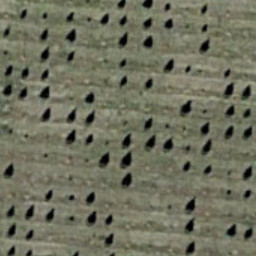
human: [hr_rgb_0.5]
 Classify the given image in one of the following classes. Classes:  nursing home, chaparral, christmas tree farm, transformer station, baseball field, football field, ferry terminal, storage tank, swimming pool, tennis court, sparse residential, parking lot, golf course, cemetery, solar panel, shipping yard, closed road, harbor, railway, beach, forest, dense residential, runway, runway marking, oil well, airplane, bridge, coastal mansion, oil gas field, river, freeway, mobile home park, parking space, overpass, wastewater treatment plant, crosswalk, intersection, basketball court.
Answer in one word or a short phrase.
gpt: christmas tree farm